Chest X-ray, AP view. Patient: 54 years old, sex M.
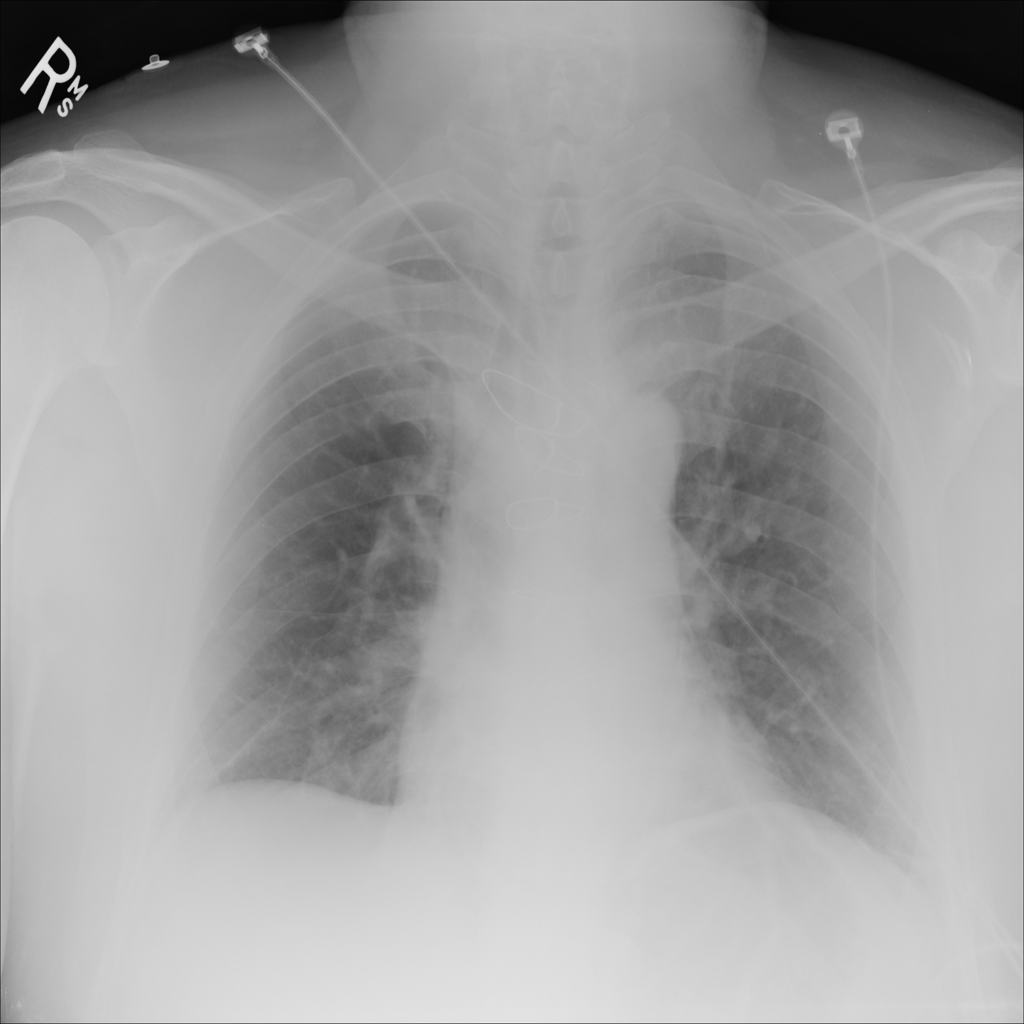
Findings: No Finding